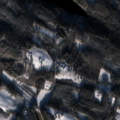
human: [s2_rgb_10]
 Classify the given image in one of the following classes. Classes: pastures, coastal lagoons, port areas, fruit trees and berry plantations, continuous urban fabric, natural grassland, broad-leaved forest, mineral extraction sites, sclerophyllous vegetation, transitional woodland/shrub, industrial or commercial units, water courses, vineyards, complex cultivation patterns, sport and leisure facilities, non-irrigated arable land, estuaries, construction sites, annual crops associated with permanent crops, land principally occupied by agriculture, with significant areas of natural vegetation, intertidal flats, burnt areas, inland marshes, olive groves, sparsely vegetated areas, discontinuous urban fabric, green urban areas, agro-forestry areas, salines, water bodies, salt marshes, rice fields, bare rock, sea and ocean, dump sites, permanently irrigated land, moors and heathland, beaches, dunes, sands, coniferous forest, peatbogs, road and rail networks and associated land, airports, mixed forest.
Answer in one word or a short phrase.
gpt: coniferous forest, mixed forest, water bodies